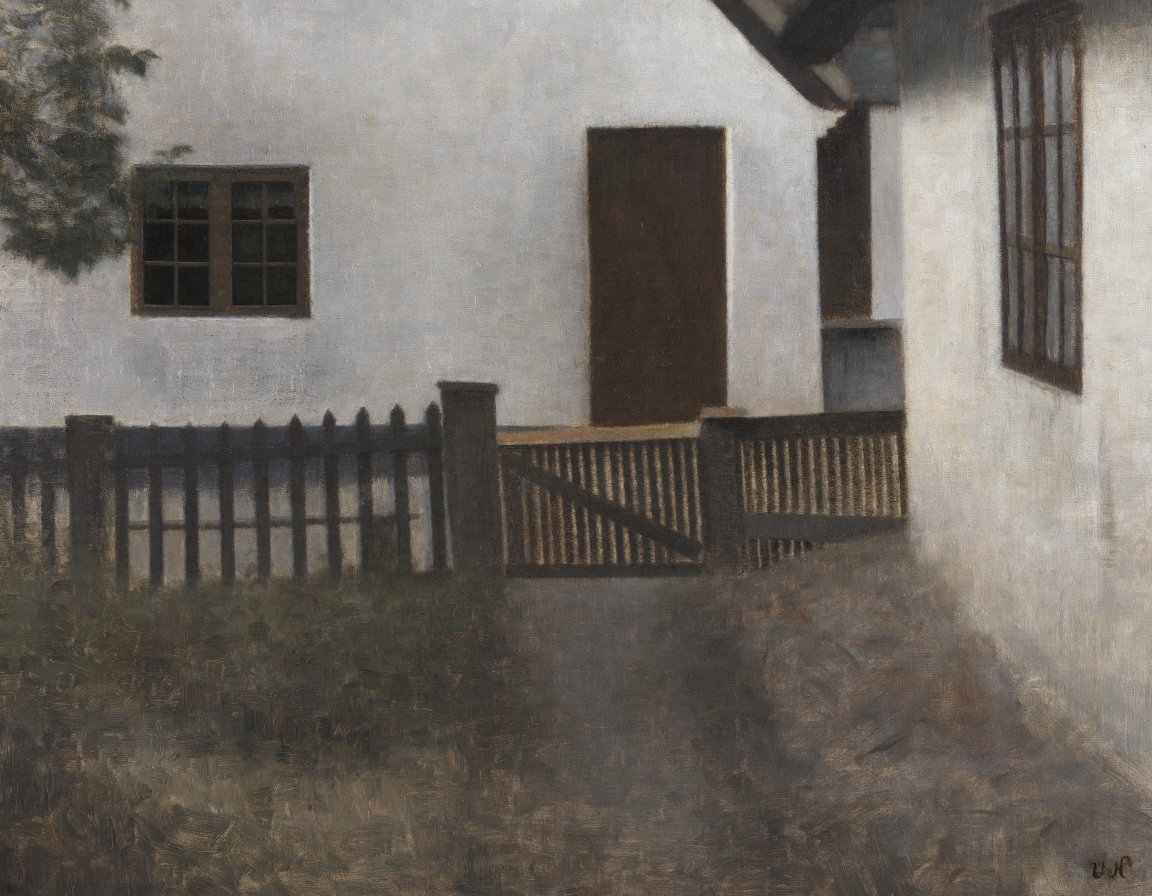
landscape painting, wide, overcast daylight, white farmhouse exterior with dark gridded windows dark door and wooden fence with gate, tree at left, overcast grey sky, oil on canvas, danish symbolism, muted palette